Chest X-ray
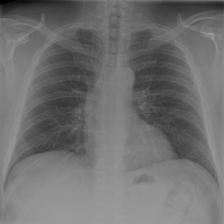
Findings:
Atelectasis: negative
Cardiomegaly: negative
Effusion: negative
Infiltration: negative
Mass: negative
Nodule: negative
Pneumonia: negative
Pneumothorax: negative
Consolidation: negative
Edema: negative
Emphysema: negative
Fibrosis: negative
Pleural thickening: negative
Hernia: negative